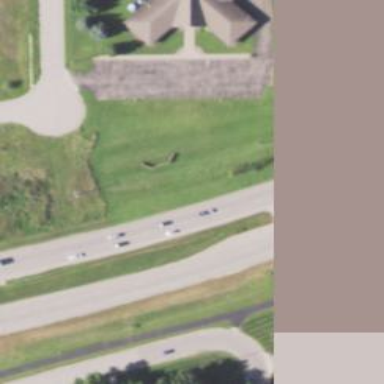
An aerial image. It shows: Asphalt road classified as trunk highway.